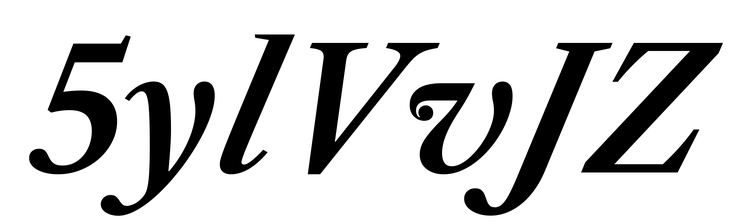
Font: LibreCaslonText-Italic_SemiBold_Italic